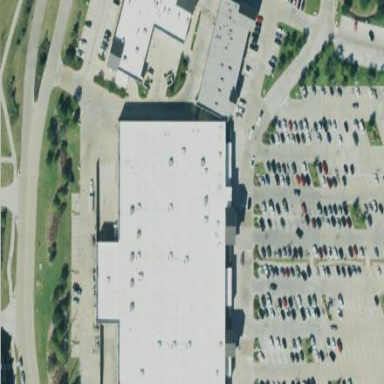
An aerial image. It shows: Building that houses supermarket.